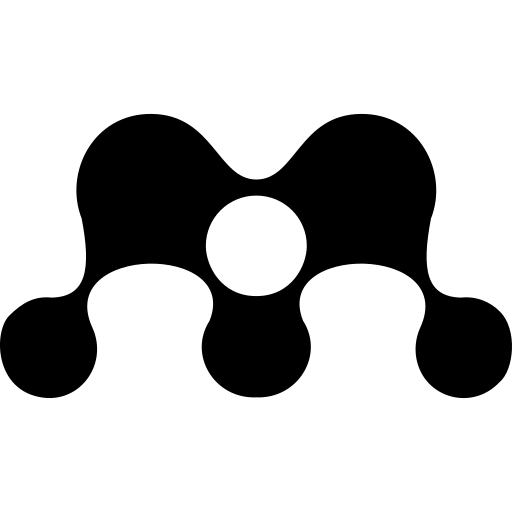
Tags: icon, FontAwesome, fa-icon, brand, mendeley